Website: crate-barrel
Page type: account-selection
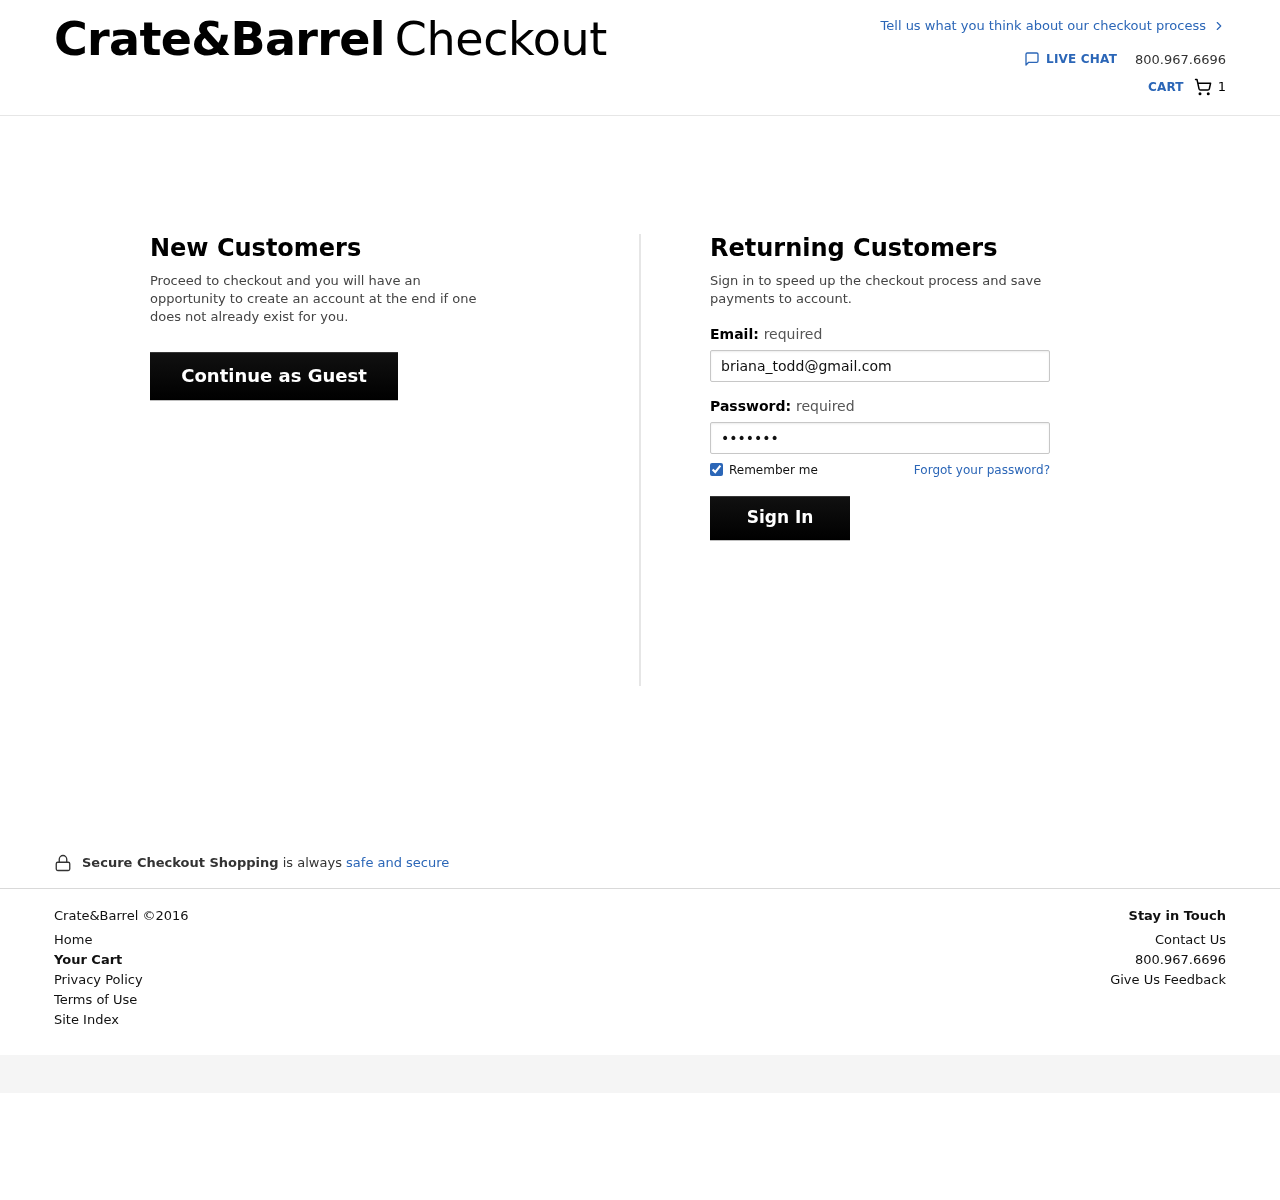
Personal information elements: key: PII_EMAIL
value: briana_todd@gmail.com
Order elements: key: ORDER_NUM_ITEMS
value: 1